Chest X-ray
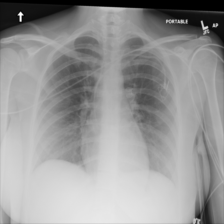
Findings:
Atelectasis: negative
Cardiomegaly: negative
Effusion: negative
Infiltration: negative
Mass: negative
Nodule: negative
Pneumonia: negative
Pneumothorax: negative
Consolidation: negative
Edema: negative
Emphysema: negative
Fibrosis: negative
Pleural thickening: negative
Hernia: negative